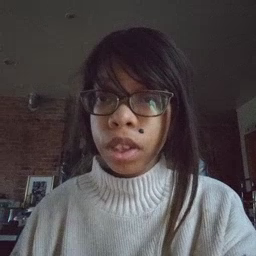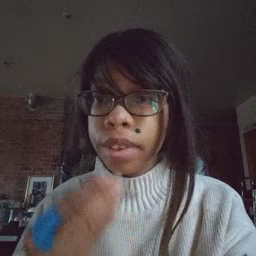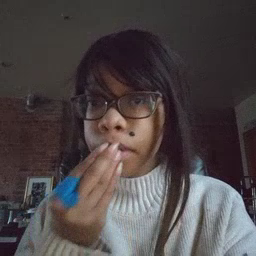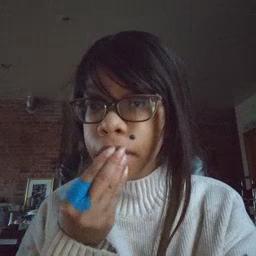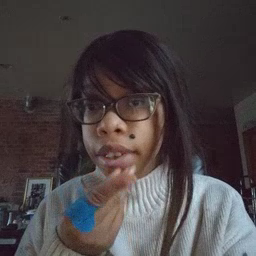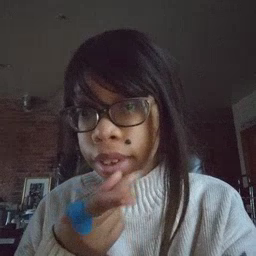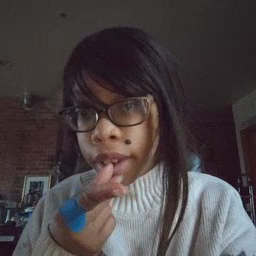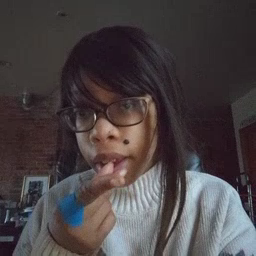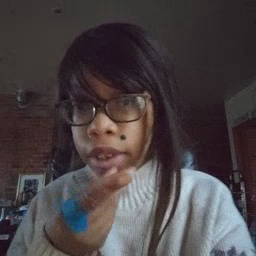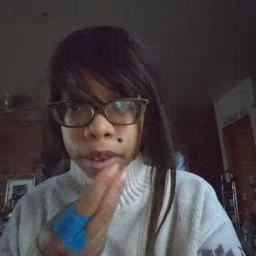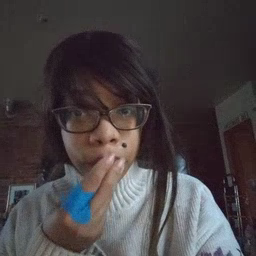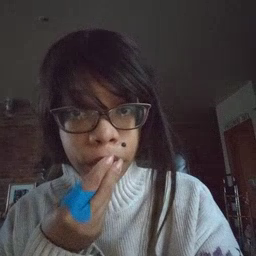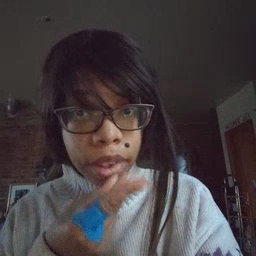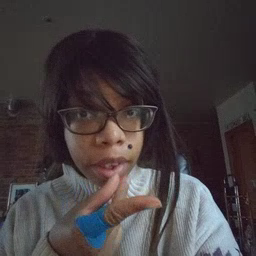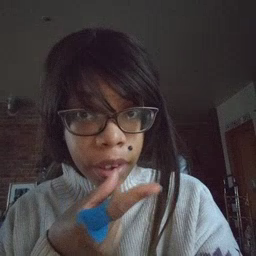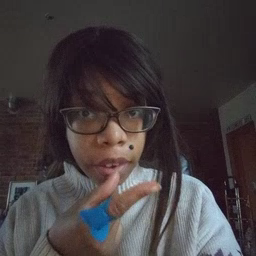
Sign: snack